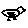
Label: bird